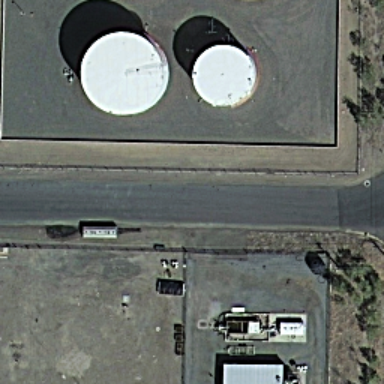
Two different size of storage tanks are on the ground .